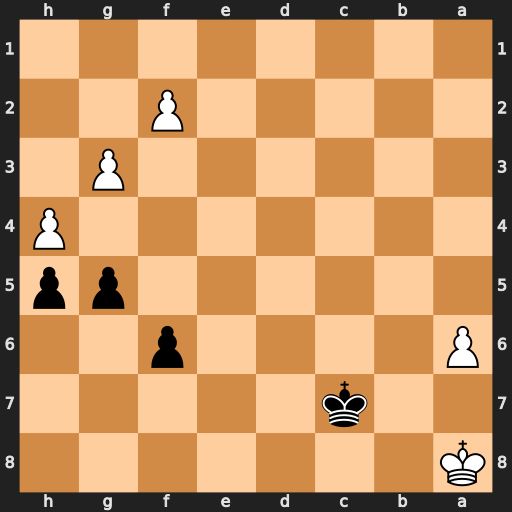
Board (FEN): K7/2k5/P4p2/6pp/7P/6P1/5P2/8
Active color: b
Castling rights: -
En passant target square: -
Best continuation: g4 Ka7 f5